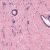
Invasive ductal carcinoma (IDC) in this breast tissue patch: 1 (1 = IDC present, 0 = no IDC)